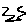
Label: zigzag